Question: Following is the my wcf service.
'''
public ApiResponseWrapper<TextBlobModel> PostText(string sessionId, string profileId, TextBlobModel txtModel)
{}
'''
Interface part for this is
'''
[OperationContract]
[WebInvoke(Method = "POST", ResponseFormat = WebMessageFormat.Json, BodyStyle = WebMessageBodyStyle.Bare, UriTemplate = "session/{sessionId}/profile/{profileId}/text")]
ApiResponseWrapper<TextBlobModel> PostText(string sessionId, string profileId, TextBlobModel txtModel);
'''
And Model is
'''
[DataContract]
public class TextBlobModel
{
[DataMember]
public string text { get; set; }
[DataMember]
public DateTime receivedTime { get; set; }
}
'''
When i called above service by following way i always get Bad Request Error.
'''
var baseApiUrl = "http://localhost:51398/api.svc/";
HttpClient authClient = new HttpClient();
authClient.BaseAddress = new Uri(baseoAuthApiUrl);
apiClient.DefaultRequestHeaders.Accept.Add(new MediaTypeWithQualityHeaderValue("application/json"));
var txtModel = new TextBlobModel();
txtModel.text = "Hello How are you";
txtModel.receivedTime = DateTime.Now;
HttpResponseMessage txtResponse = apiClient.PostAsJsonAsync(String.Format("session/{0}/profile/{1}/text", "sessionId", "profileId"), txtModel).Result;
var txtData = txtResponse.Content.ReadAsAsync<RootObject>().Result;
'''
See following image.

Can you please suggest what i am doing wrong here?
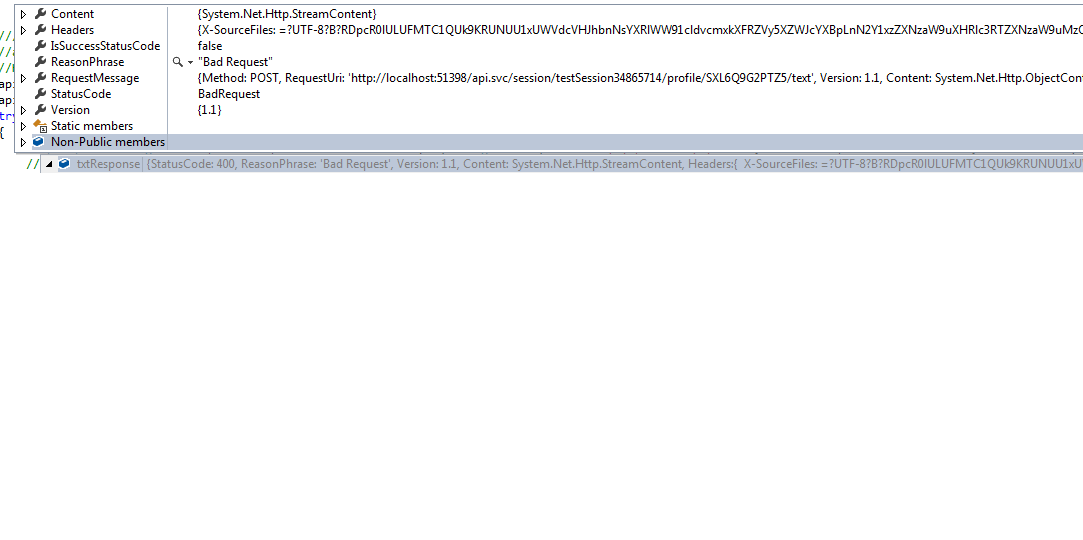
Answer: Try this, change UriTemplate
'''
"session/{sessionId}/profile/{profileId}/text"
'''
to
'''
"PostText/session/{sessionId}/profile/{profileId}/text".
'''
try this 'BodyStyle = WebMessageBodyStyle.WrappedRequest',
and Add this to config file to add trace log and after that you will get actual error.
'''
<configuration>
<system.diagnostics>
<trace autoflush="true">
</trace>
<sources>
<source name="System.ServiceModel" switchValue="Critical,Information,ActivityTracing" propagateActivity="true">
<listeners>
<add name="sdt" type="System.Diagnostics.XmlWriterTraceListener" initializeData="C:\logs\messages.svclog" />
</listeners>
</source>
</sources>
</system.diagnostics>
</configuration>
'''